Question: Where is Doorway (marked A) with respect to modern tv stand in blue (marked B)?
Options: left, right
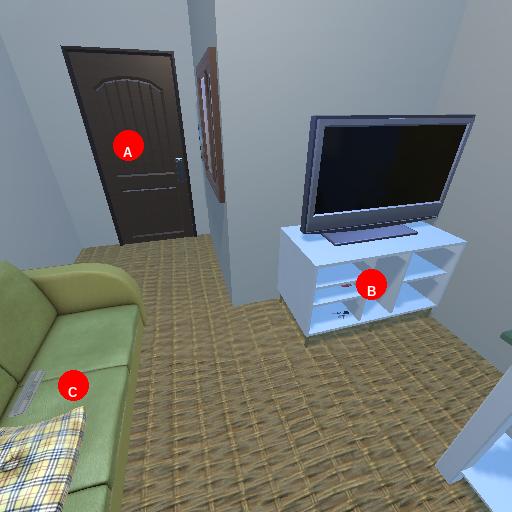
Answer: left